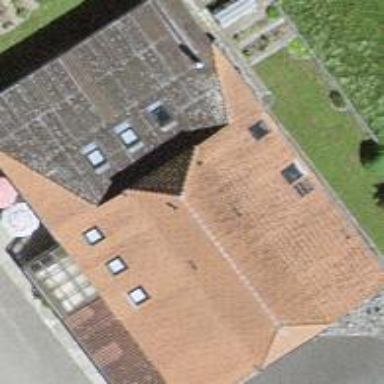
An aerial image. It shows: Residential building.